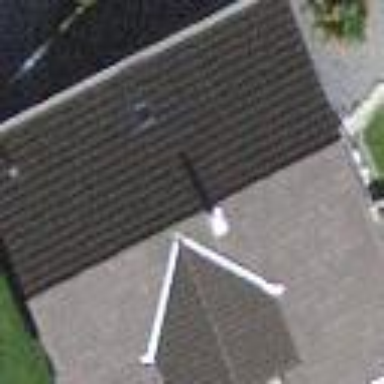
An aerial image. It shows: Gabled roof house.